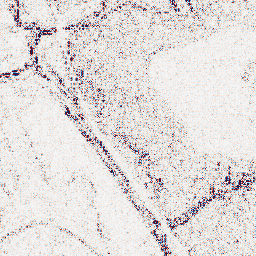
Category: wavelet
Decomposition family: wavelet_reverse_biorthogonal
Decomposition parameters: wavelet: rbio4.4
level: 1
Upsampling method: sinc_hamming
Upsampling parameters: scale: 2
kernel_size: 8
Upsampling scale: 2